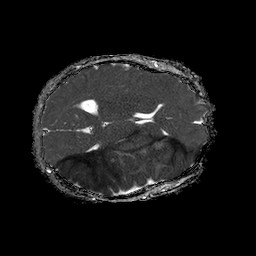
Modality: ADC
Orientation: axial
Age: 26
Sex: female
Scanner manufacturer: philips
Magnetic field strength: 1.5 T
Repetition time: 4.6 s
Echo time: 0.08823 s